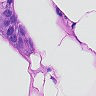
Metastatic tissue present: yes